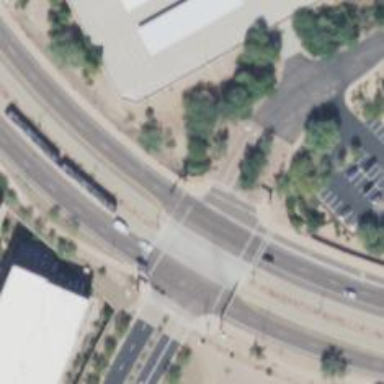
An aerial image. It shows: Solid stop line on the road marking.